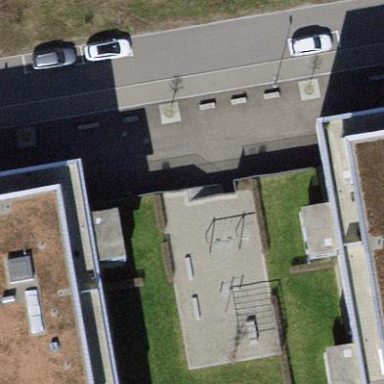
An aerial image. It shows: Playground area for leisure land.